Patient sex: M
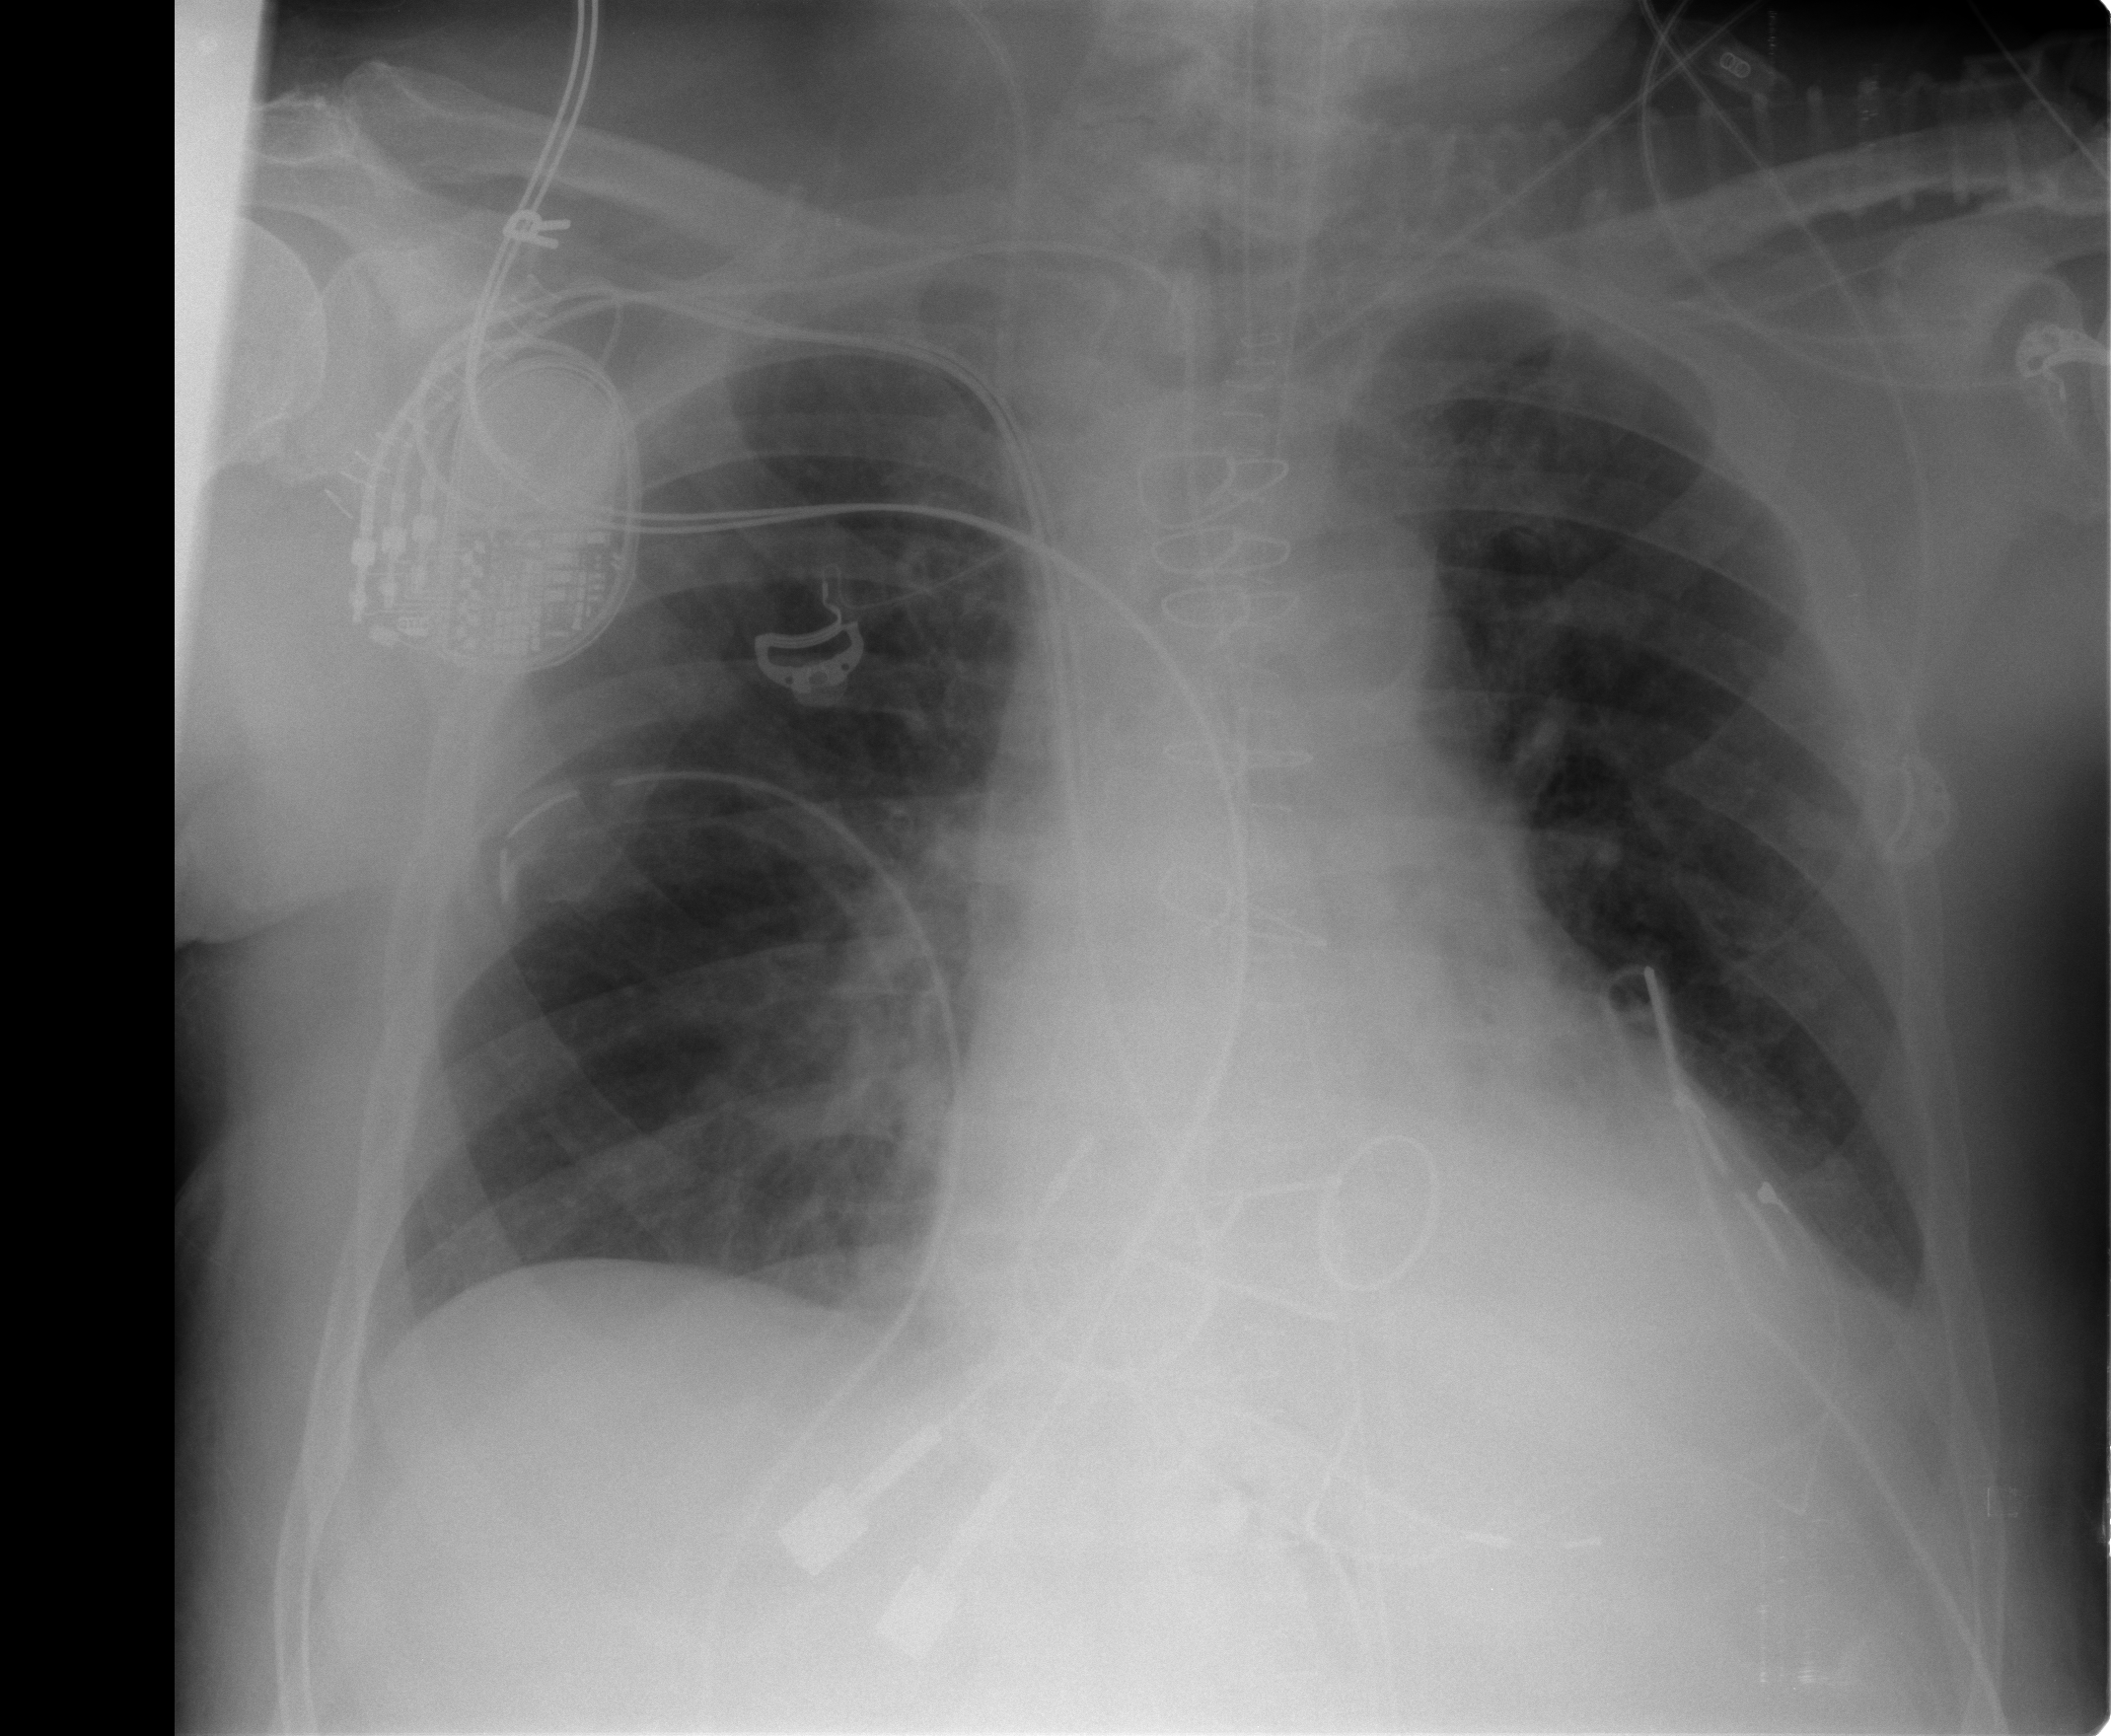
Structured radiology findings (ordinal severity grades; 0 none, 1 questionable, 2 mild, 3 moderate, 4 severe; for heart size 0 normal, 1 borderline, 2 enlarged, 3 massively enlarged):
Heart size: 1
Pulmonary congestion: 1
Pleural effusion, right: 0
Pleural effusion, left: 2
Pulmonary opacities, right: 1
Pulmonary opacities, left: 0
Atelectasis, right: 1
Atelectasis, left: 1